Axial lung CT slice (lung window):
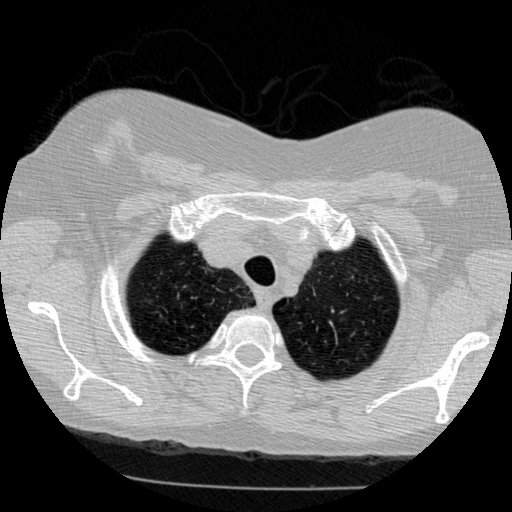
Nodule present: no